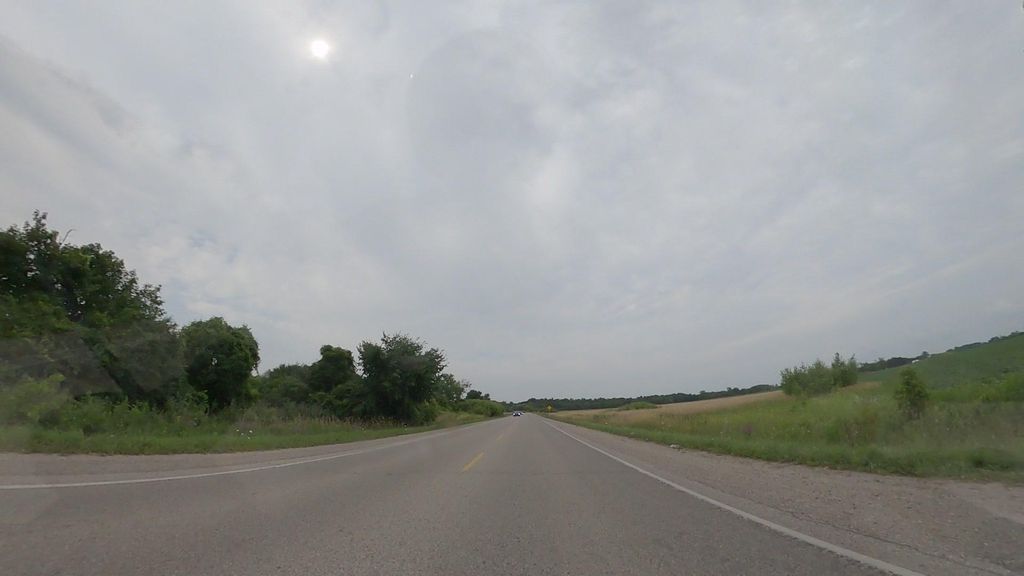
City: kitchener-waterloo